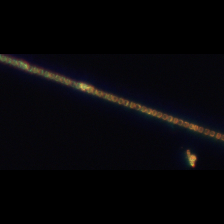
Taxon: Skeletonema
Group: Diatoms